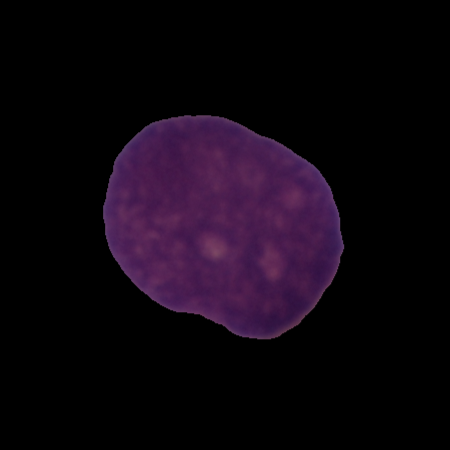
Label: cancer